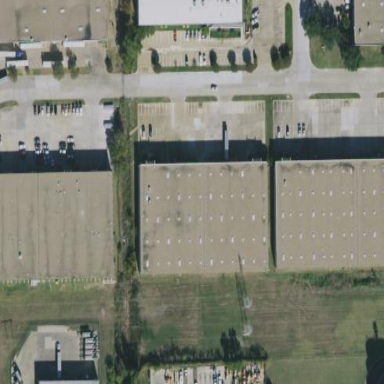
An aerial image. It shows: Warehouse building.